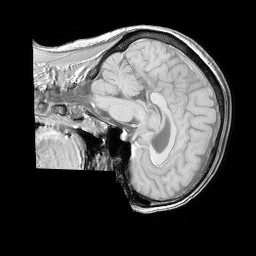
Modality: T1w
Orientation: sagittal
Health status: ill
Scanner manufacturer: philips
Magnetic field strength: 3 T
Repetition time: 0.3787 s
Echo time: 0.002908 s